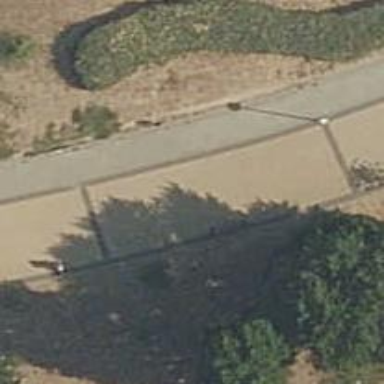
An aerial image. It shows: Brown bench in the vicinity.